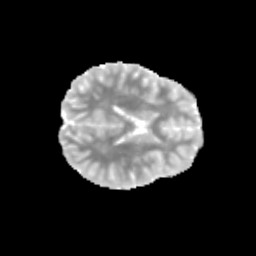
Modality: MD
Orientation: axial
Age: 13
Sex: female
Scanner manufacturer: siemens
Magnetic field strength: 3 T
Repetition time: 3.8 s
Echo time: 0.07 s